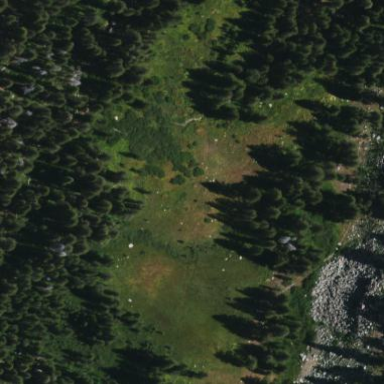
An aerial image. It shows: Beautiful meadow.